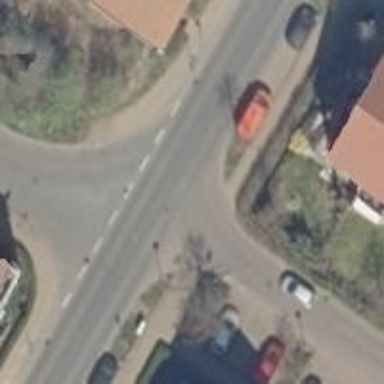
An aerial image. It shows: Unmarked road crossing.